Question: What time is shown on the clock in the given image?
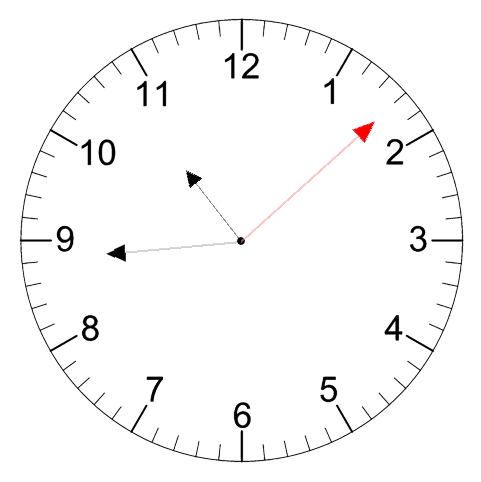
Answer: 10:44:08